Interaction volume radius: 5 \u00c5
Interaction volume height: 20 \u00c5
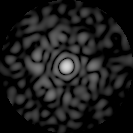
Disorder parameter: 0.7995